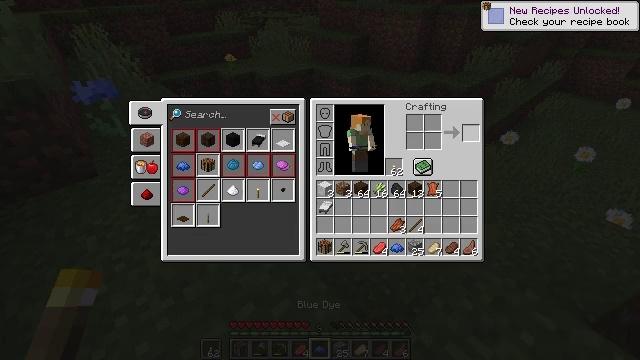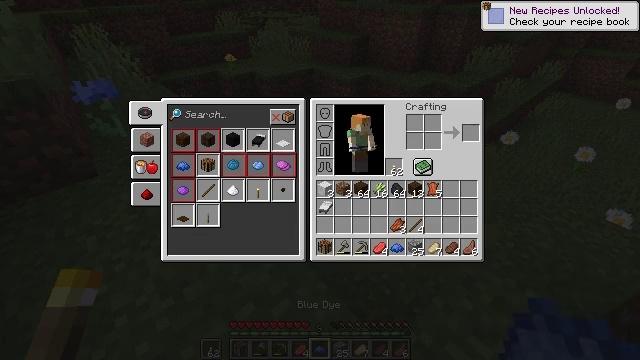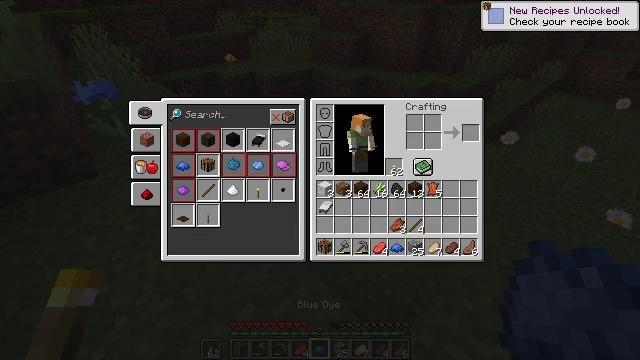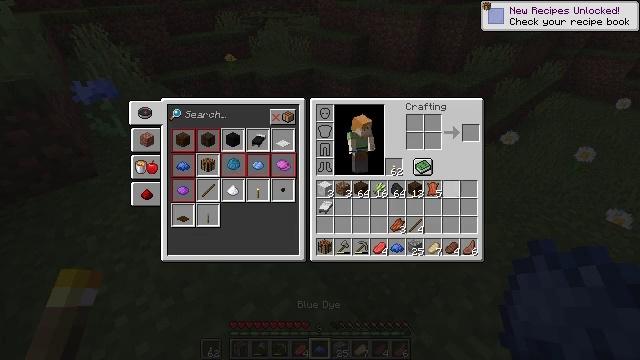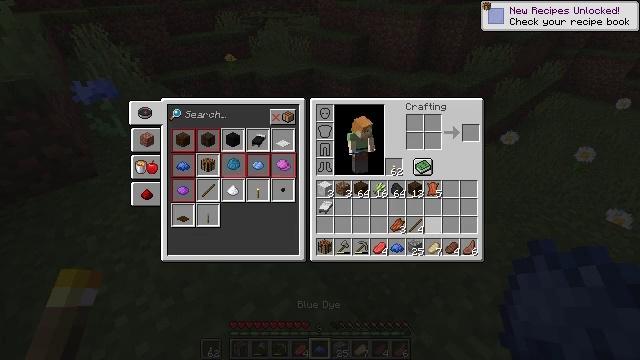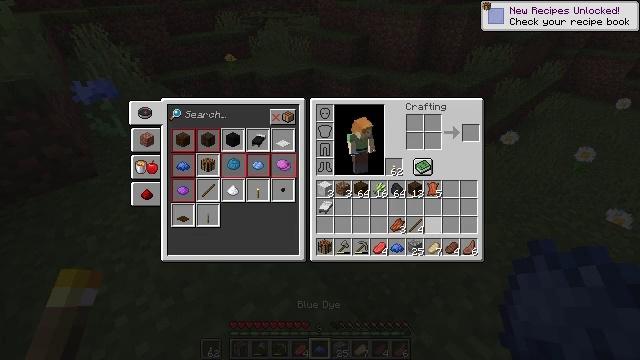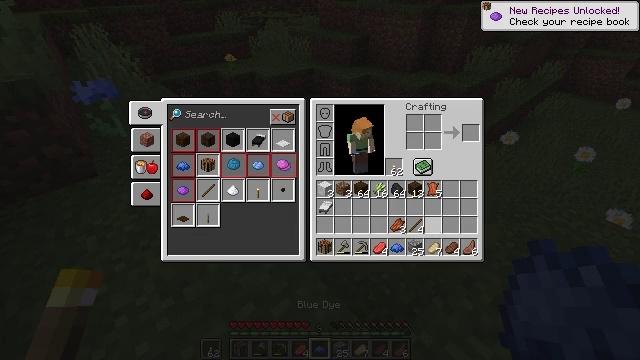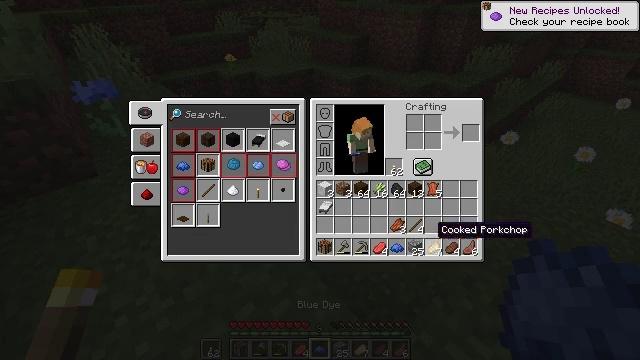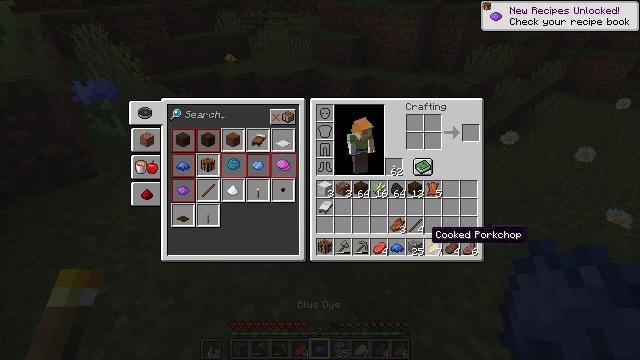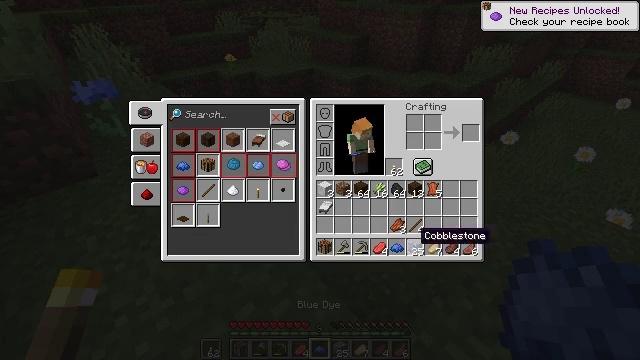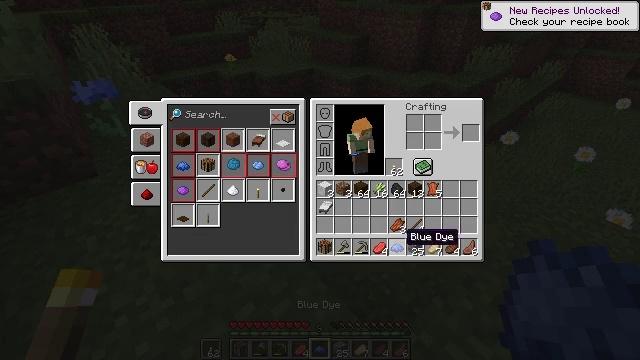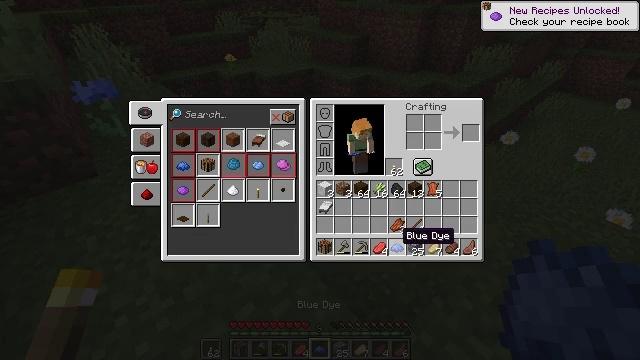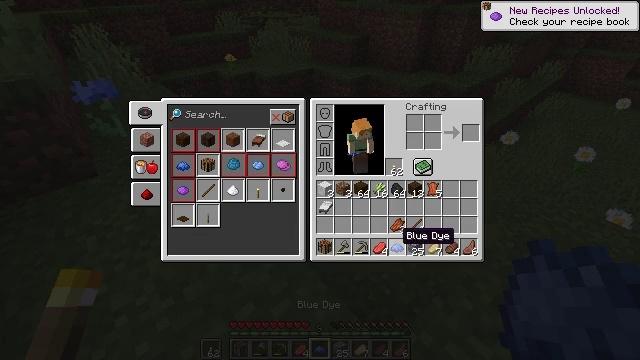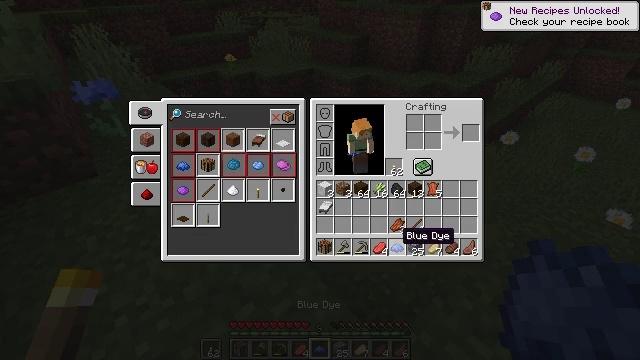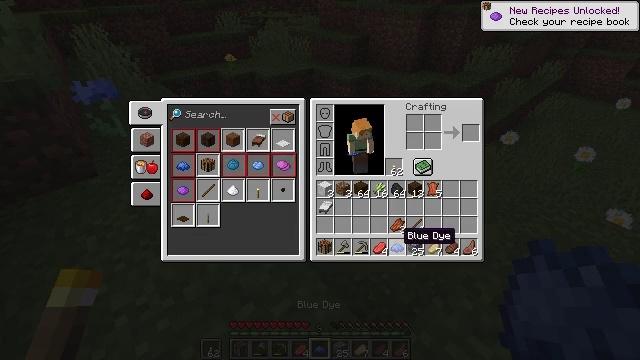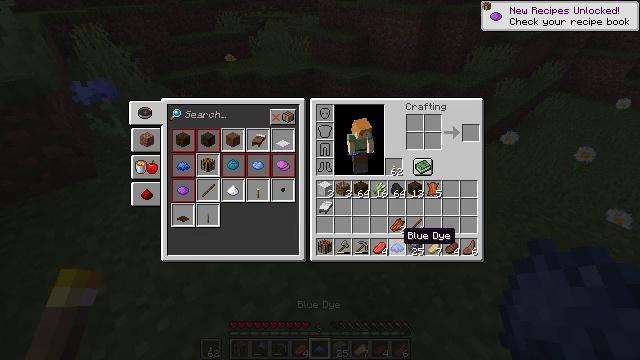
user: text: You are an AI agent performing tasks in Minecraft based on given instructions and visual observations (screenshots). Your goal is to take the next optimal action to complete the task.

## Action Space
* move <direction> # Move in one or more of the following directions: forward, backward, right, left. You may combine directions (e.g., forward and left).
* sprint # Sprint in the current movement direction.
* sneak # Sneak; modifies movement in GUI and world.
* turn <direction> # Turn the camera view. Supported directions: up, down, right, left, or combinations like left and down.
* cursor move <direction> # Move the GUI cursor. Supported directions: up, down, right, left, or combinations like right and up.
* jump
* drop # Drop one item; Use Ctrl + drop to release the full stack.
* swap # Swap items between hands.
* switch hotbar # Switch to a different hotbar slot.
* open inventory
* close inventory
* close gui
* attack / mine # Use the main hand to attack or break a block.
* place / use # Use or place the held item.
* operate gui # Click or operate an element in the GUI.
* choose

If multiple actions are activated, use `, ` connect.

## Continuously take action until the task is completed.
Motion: motion action
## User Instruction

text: Open the crafting table to craft a blue bed.
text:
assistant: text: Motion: sneak, cursor move down, open gui
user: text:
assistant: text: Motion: cursor move left and down
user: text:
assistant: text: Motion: cursor move left and down
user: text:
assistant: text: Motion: cursor move left and down
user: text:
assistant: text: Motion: no_op
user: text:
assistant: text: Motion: no_op
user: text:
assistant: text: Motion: cursor move down
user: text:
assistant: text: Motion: no_op
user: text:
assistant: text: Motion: cursor move left
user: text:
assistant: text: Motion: cursor move left
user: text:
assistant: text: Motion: no_op
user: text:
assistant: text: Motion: no_op
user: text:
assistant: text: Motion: no_op
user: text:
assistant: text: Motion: no_op
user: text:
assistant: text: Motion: no_op
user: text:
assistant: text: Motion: operate gui
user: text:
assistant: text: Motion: operate gui
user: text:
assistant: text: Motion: cursor move right and up
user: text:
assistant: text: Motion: cursor move up
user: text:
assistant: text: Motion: cursor move up
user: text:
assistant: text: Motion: cursor move up
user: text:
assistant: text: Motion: no_op
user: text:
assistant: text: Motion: no_op
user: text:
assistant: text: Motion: no_op
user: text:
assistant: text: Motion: operate gui
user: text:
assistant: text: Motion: operate gui
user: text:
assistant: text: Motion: operate gui
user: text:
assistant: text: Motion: no_op
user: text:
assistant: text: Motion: no_op
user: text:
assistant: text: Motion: no_op